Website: bh-photo
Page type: receipt
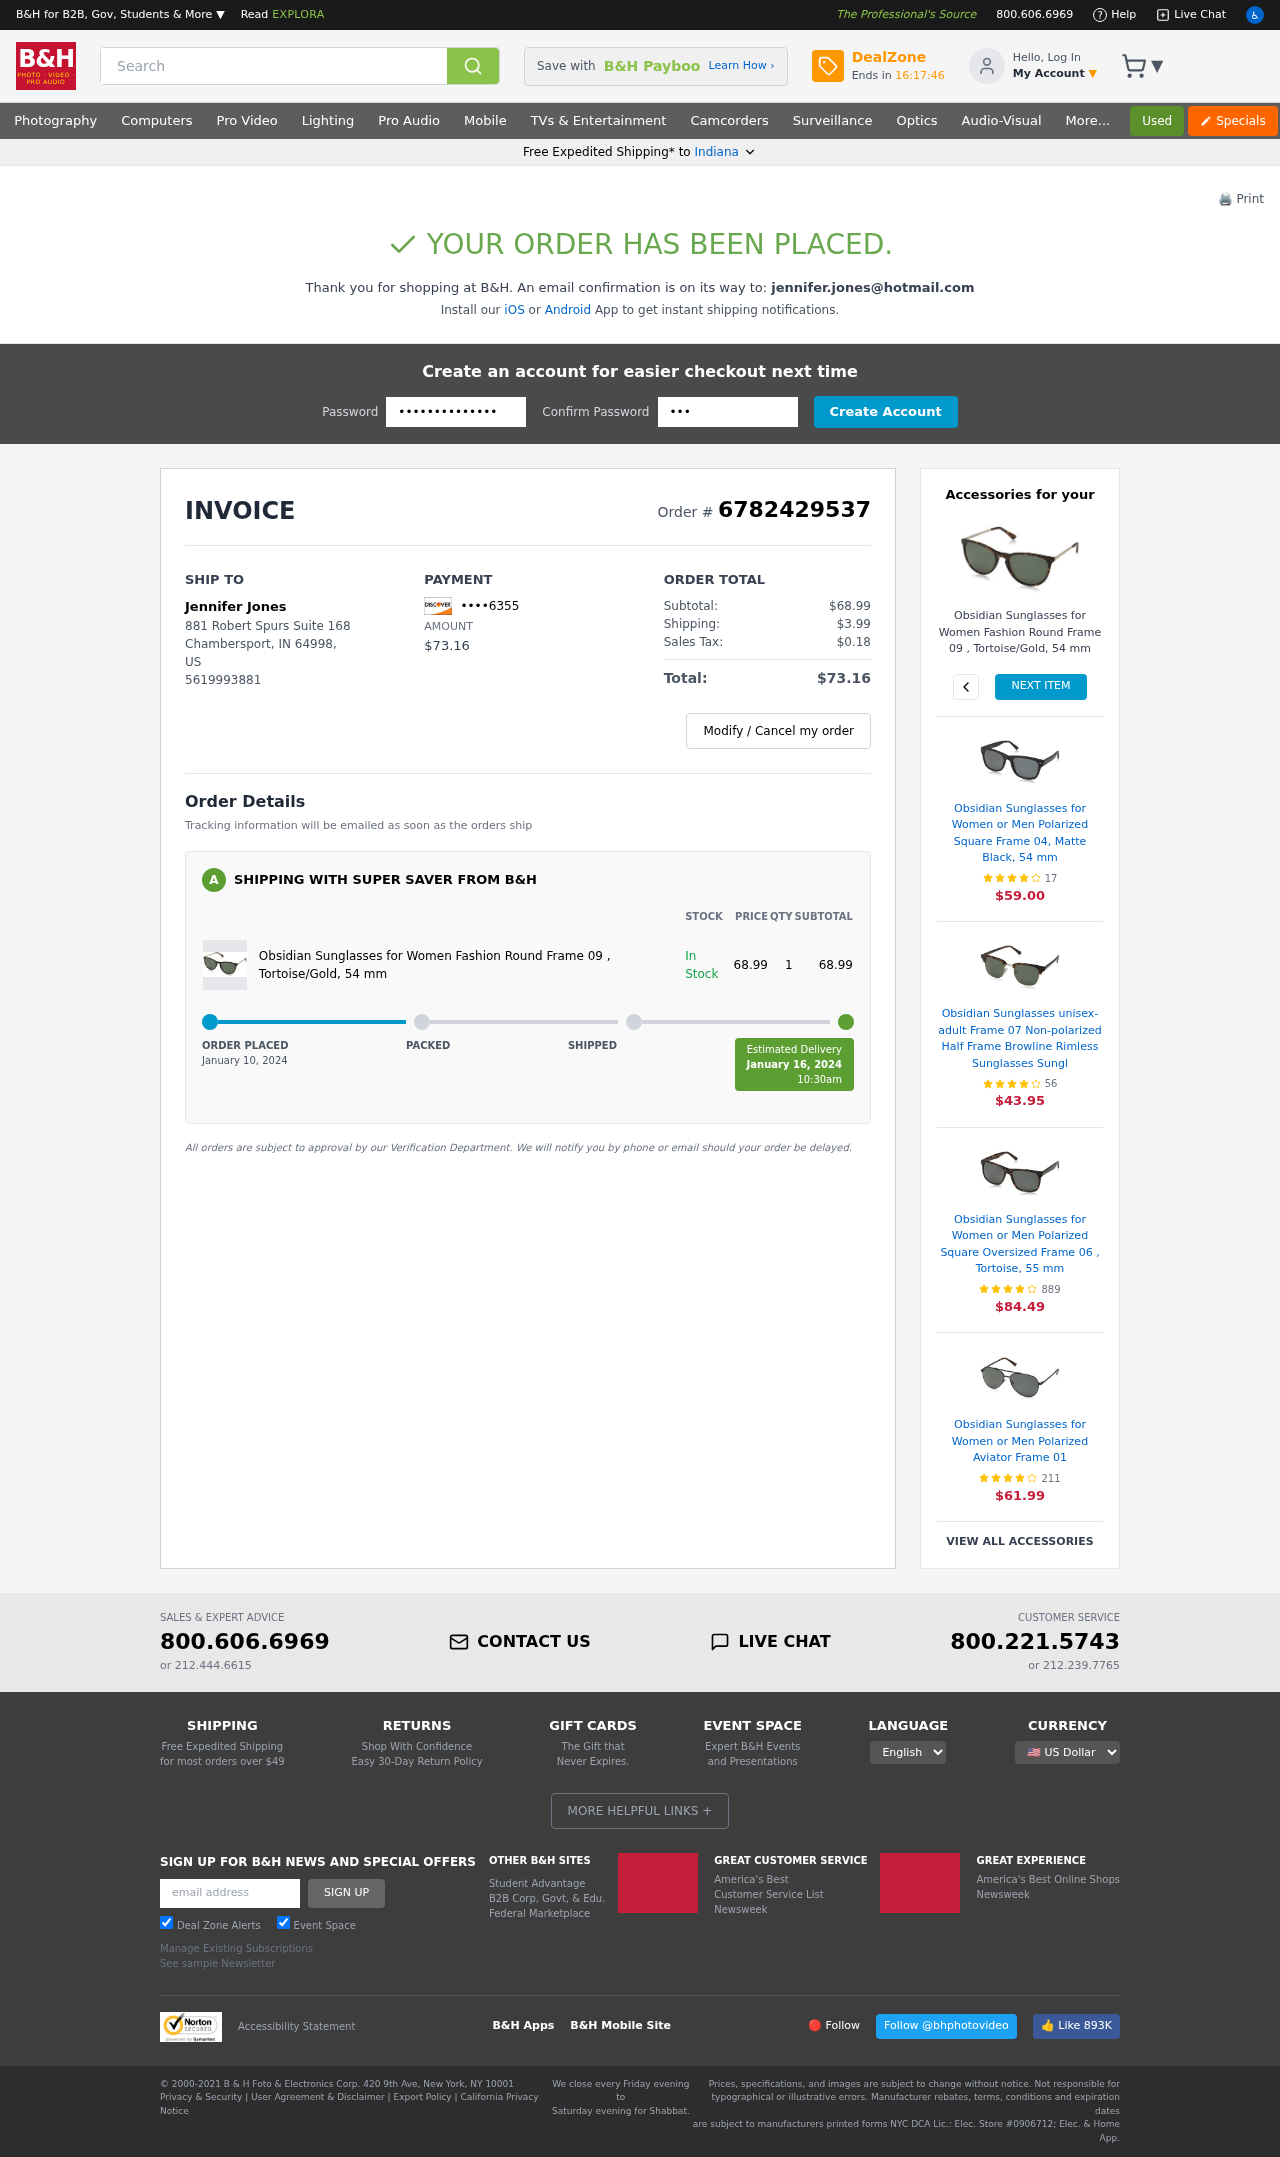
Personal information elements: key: PII_CARD_LAST4
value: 6355
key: PII_CITY
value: Chambersport
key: PII_EMAIL
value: jennifer.jones@hotmail.com
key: PII_FULLNAME
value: Jennifer Jones
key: PII_PHONE
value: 5619993881
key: PII_POSTCODE
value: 64998
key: PII_STATE
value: Indiana
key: PII_STATE_ABBR
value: IN
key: PII_STREET
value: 881 Robert Spurs Suite 168
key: PII_COUNTRY_CODE
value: US
Product elements: key: PRODUCT1_NAME
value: Obsidian Sunglasses for Women Fashion Round Frame 09 , Tortoise/Gold, 54 mm
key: PRODUCT1_PRICE
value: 68.99
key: PRODUCT1_QUANTITY
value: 1
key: PRODUCT1_NAME2
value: Obsidian Sunglasses for Women Fashion Round Frame 09 , Tortoise/Gold, 54 mm
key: PRODUCT2_NAME
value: Obsidian Sunglasses for Women or Men Polarized Square Frame 04, Matte Black, 54 mm
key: PRODUCT2_NUM_RATINGS
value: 17
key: PRODUCT2_PRICE
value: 59.00
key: PRODUCT3_NAME
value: Obsidian Sunglasses unisex-adult Frame 07 Non-polarized Half Frame Browline Rimless Sunglasses Sungl
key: PRODUCT3_NUM_RATINGS
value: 56
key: PRODUCT3_PRICE
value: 43.95
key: PRODUCT4_NAME
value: Obsidian Sunglasses for Women or Men Polarized Square Oversized Frame 06 , Tortoise, 55 mm
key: PRODUCT4_NUM_RATINGS
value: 889
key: PRODUCT4_PRICE
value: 84.49
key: PRODUCT5_NAME
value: Obsidian Sunglasses for Women or Men Polarized Aviator Frame 01
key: PRODUCT5_NUM_RATINGS
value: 211
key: PRODUCT5_PRICE
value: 61.99
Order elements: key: ORDER_ID
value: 6782429537
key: ORDER_TOTAL
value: $73.16
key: ORDER_SUBTOTAL
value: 68.99
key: ORDER_SUBTOTAL
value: $68.99
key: ORDER_SHIPPING_COST
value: $3.99
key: ORDER_TAX
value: $0.18
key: ORDER_DATE
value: January 10, 2024
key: ORDER_DELIVERY_DATE
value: January 16, 2024
Search elements: key: HEADER_SEARCH
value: Search